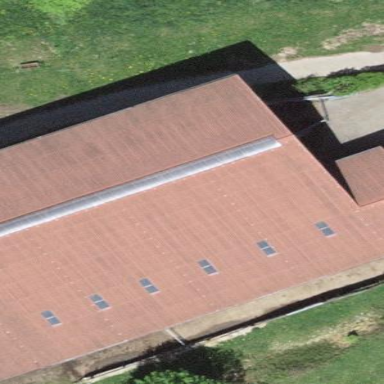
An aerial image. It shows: Cowshed building.